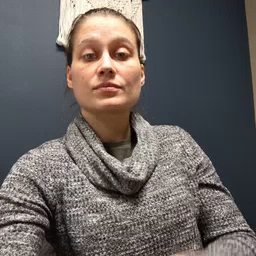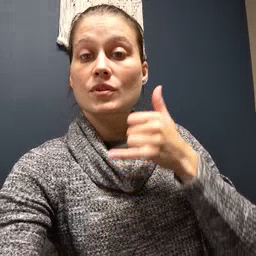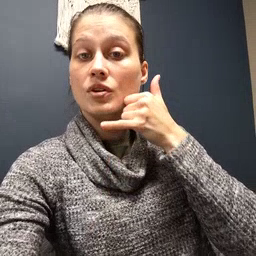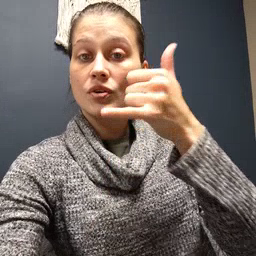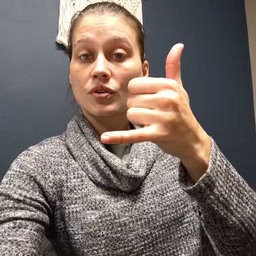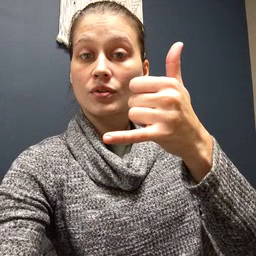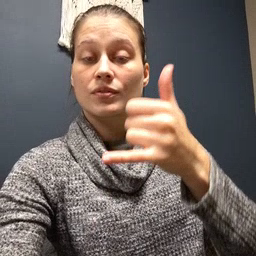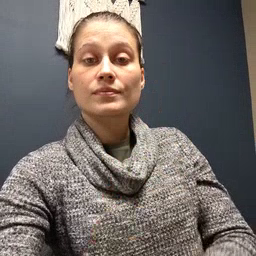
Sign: callonphone